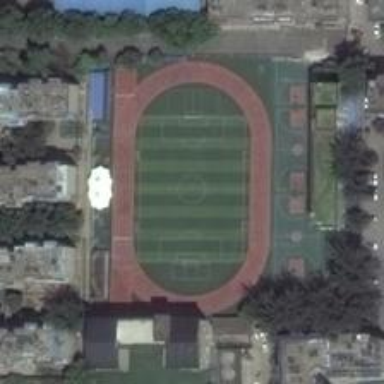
One side of the football field is a white podium, the other side is a few basketball courts .